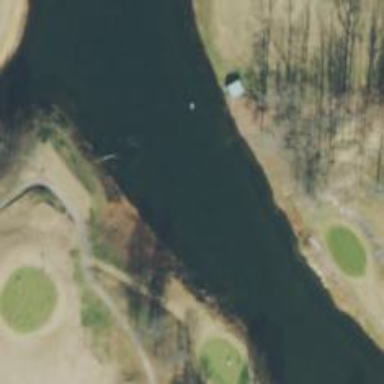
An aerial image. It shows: Pond serving as water hazard on golf course. It is natural feature of the landscape.